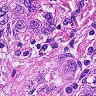
Metastatic tissue present: yes